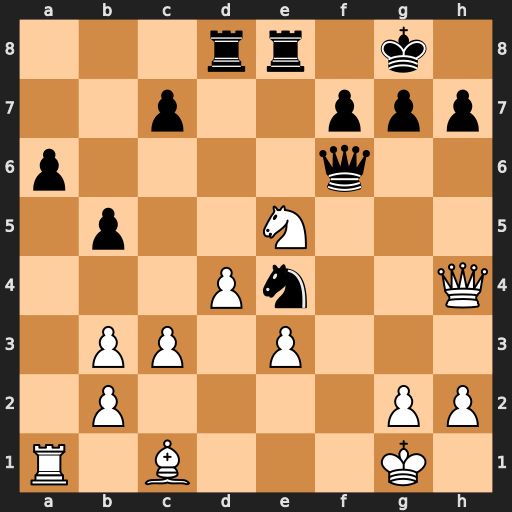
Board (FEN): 3rr1k1/2p2ppp/p4q2/1p2N3/3Pn2Q/1PP1P3/1P4PP/R1B3K1
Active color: w
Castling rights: -
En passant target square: -
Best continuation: Qxe4 Rxe5 Qxe5 Qxe5 dxe5